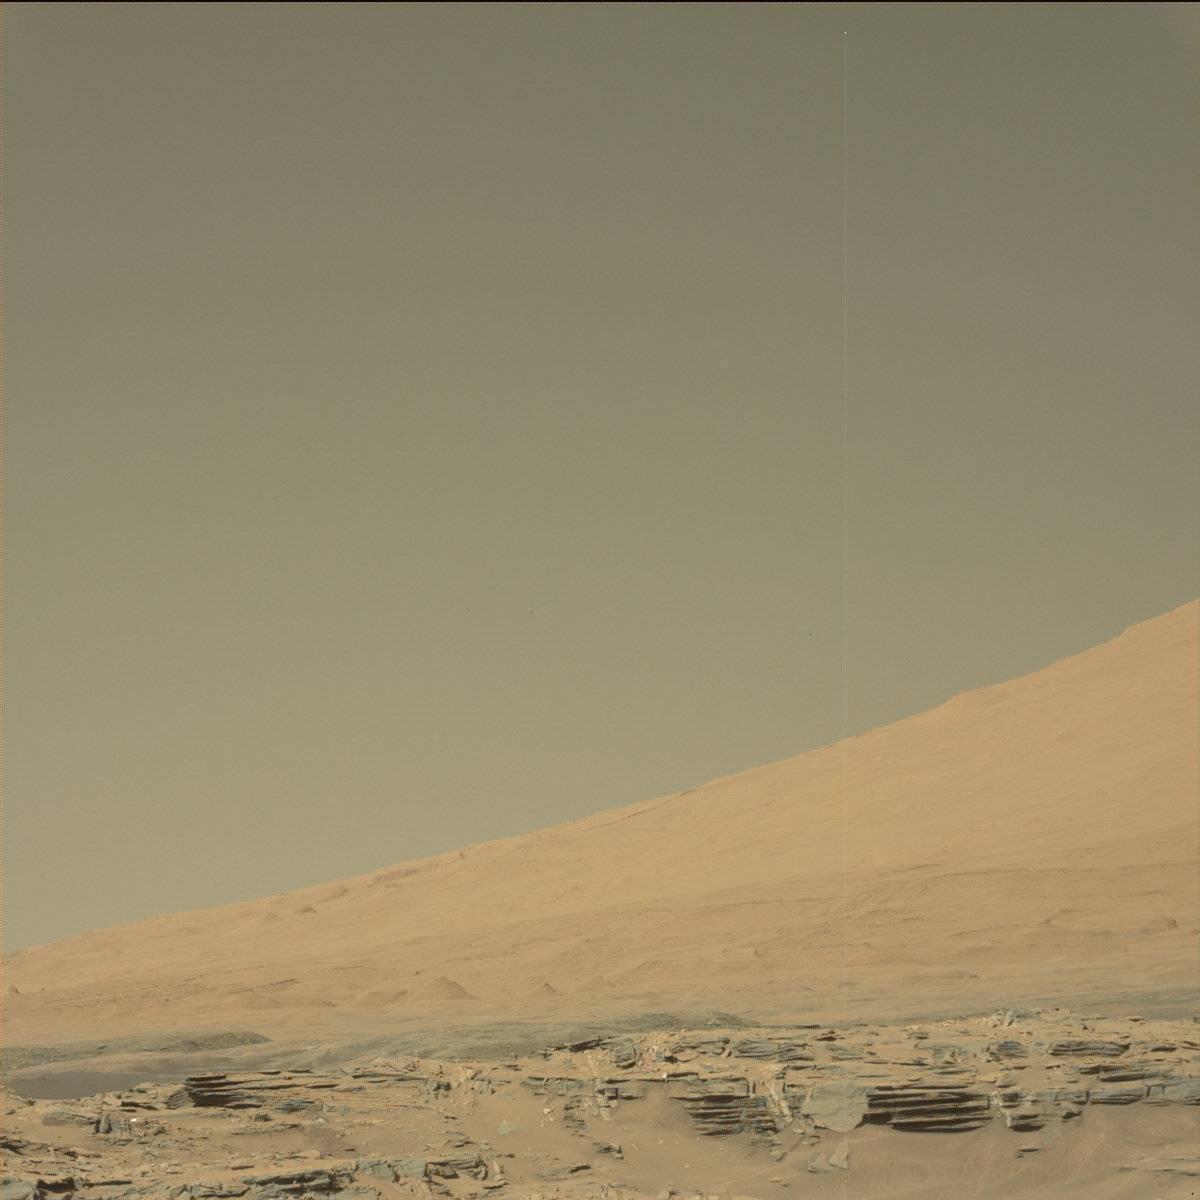
Terrain classes present: Bedrock, Ridge, Sand / Soil, Sky